Current action and preconditions to check: trajectory_clear

Your task: For each precondition in the list above, predict whether it will hold at this action.

Consider the current scene as observed from the mobile robot's camera, and analyze the predicted future states of all dynamic agents (e.g., people, animals, vehicles, or any moving entities) within the NEXT SECOND.

IMPORTANT: Only answer "very likely" if you are absolutely certain—based on strong, clear evidence—that a dynamic agent will violate the precondition in the predicted future state. Do NOT answer "very likely" for unlikely, ambiguous, or low-probability risks.

Ask yourself for each precondition: Is there a high probability, with clear and convincing evidence, that the predicted future states of any dynamic agent will interfere with the predicted future state of the currently executing action within the NEXT SECOND, causing that precondition to fail?

Assess the risk level based on these predictions. Use "likely" or "very likely" if motions create a clear risk of interference.

Use "neutral" or "improbable" if agents are nearby but their predicted paths are clearly diverging or non-conflicting.

Failure Risk Categories: "very improbable", "improbable", "neutral", "likely", "very likely"

Answer Format: Output ONLY the probability_of_failure value from these categories: "very improbable", "improbable", "neutral", "likely", "very likely"

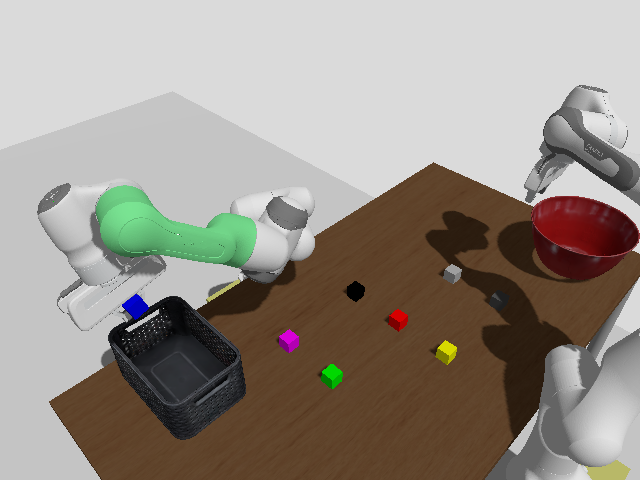

Answer: very improbable